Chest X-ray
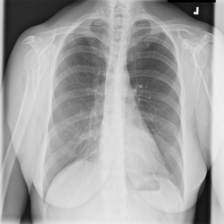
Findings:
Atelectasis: negative
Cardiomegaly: negative
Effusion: negative
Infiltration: negative
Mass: negative
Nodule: negative
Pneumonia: negative
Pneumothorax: negative
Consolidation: negative
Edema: negative
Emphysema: negative
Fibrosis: negative
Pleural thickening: negative
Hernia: negative